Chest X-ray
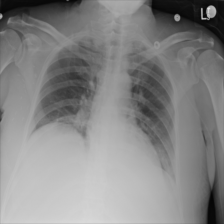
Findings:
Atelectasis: negative
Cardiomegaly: negative
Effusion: negative
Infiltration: negative
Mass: negative
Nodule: negative
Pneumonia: negative
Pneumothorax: negative
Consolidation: negative
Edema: negative
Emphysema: negative
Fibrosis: negative
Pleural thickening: negative
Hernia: negative